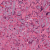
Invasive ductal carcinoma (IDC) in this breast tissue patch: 0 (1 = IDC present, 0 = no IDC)